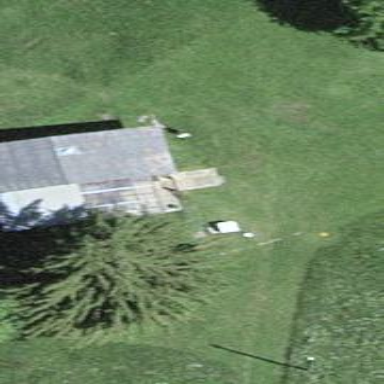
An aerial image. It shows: Simple and straightforward house.